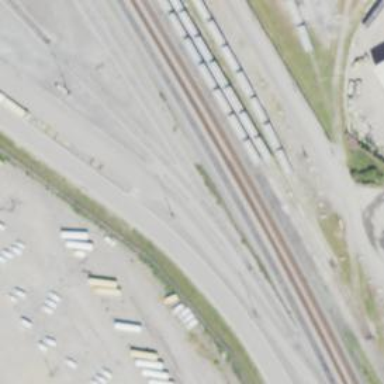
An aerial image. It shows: Railway yard used for servicing trains.